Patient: sex M, age 35
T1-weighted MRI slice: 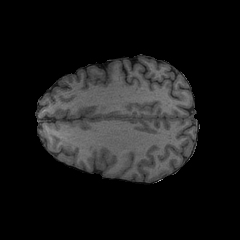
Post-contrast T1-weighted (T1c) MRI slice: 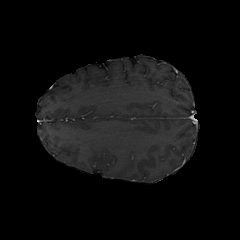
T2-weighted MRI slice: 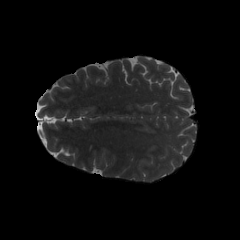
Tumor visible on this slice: no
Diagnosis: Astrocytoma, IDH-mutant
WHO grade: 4